Question: When selecting elements from a model and copying it to the clipboard as an image (CTRL+C) Enterprise Architect adds the package name as a label on the upper left. I now this can be suppressed by configuration but I don't find the option anymore... How can I disable this?

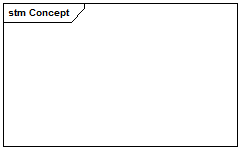
Answer: I use version 9.0 and achieved this by going to Tools > Options > Diagram > Diagram Frames and deselecting On Clipboard images.